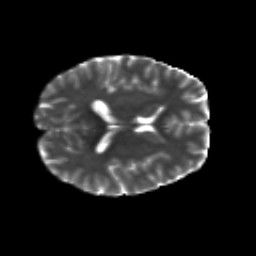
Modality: T2w
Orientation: axial
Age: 24
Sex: male
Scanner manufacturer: siemens
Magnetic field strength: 3 T
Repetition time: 8.8 s
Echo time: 0.085 s